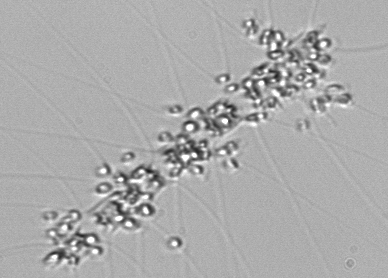
Label: Chaetoceros_didymus_TAG_external_flagellate